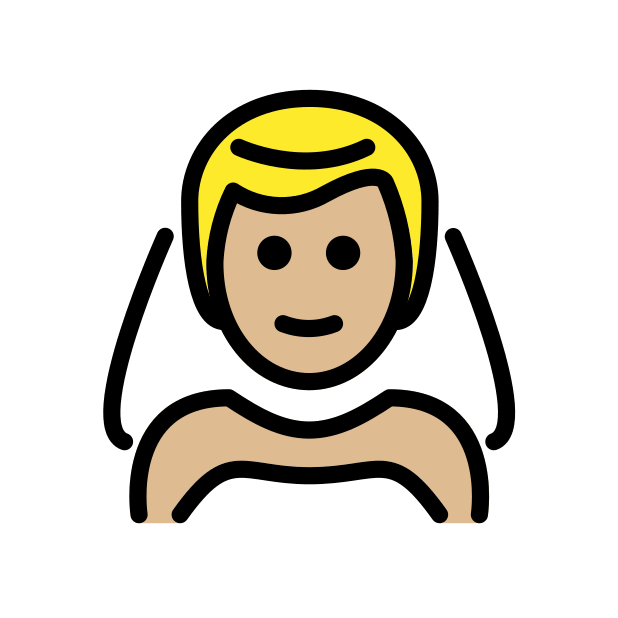
man with veil: medium-light skin tone